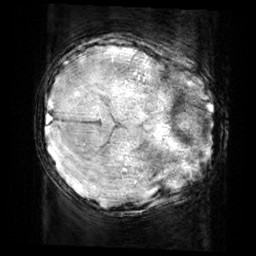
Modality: SWI
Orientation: axial
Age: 9
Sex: male
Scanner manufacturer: siemens
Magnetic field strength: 3 T
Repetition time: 0.027 s
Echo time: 0.02 s